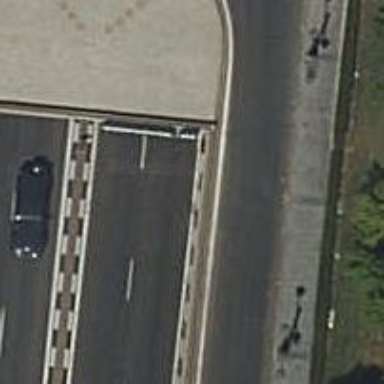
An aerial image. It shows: Secondary road with asphalt surface and separate sidewalk.